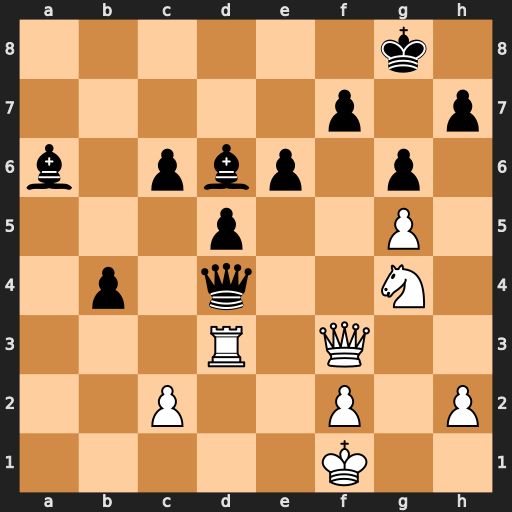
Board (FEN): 6k1/5p1p/b1pbp1p1/3p2P1/1p1q2N1/3R1Q2/2P2P1P/5K2
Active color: w
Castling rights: -
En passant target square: -
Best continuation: Nh6+ Kh8 Nxf7+